Aerial crown-view tile of a tropical tree (Barro Colorado Island, Panama), acquired 20250217:
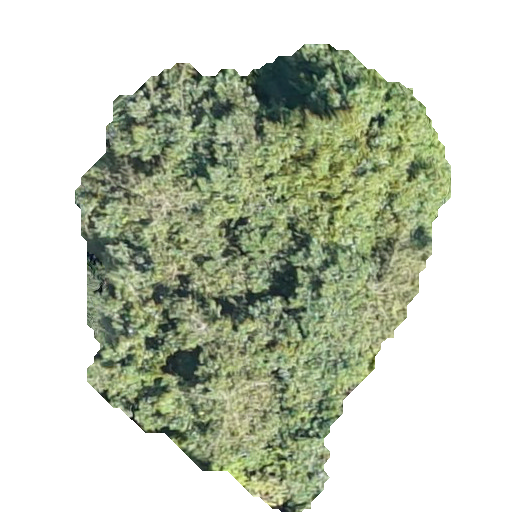
Species: Chrysophyllum cainito
GBIF accepted scientific name: Chrysophyllum cainito
Crown area: 177.516 m²